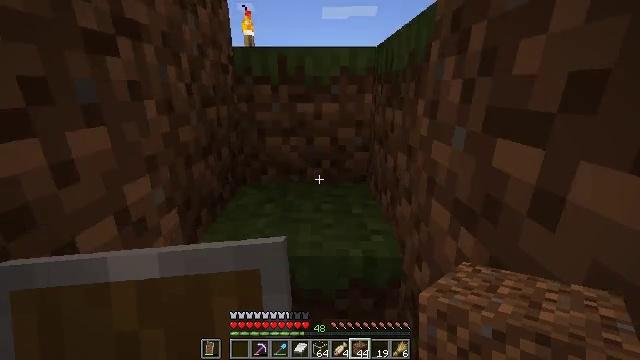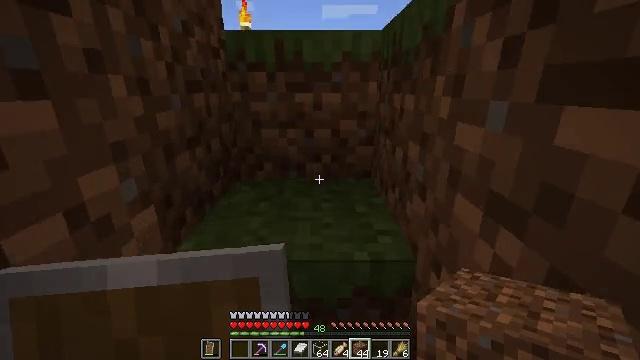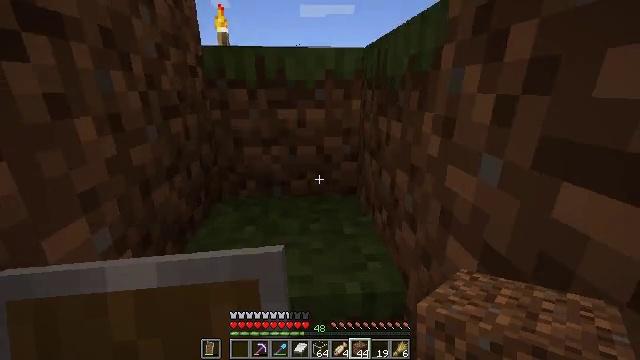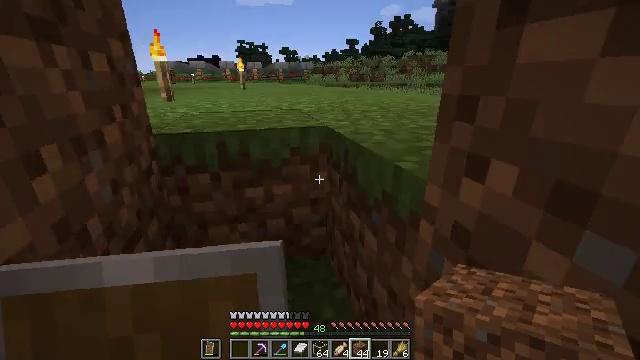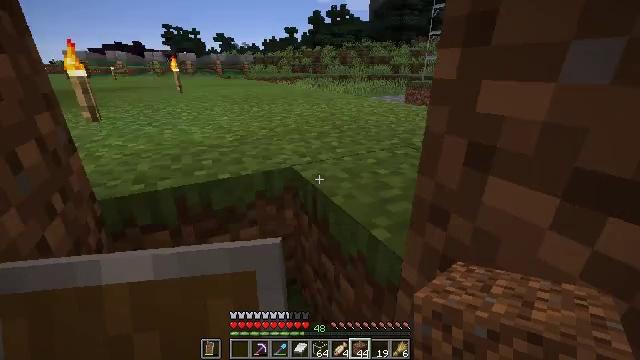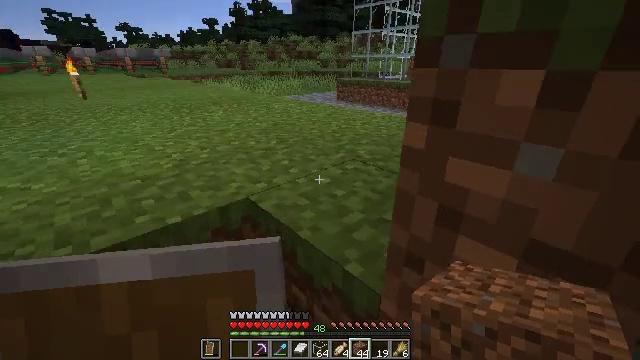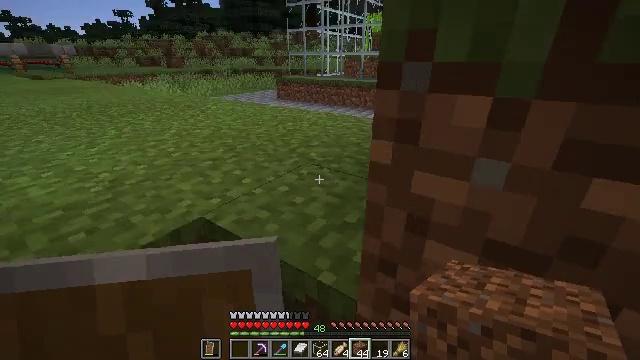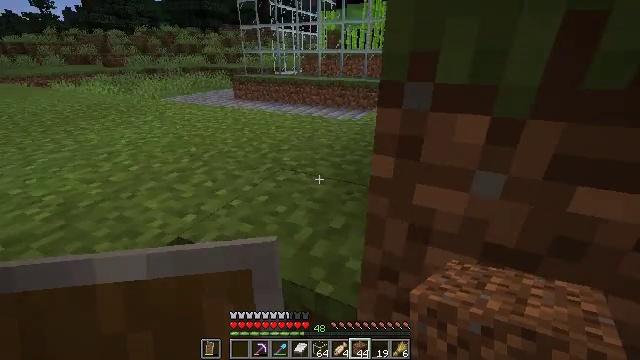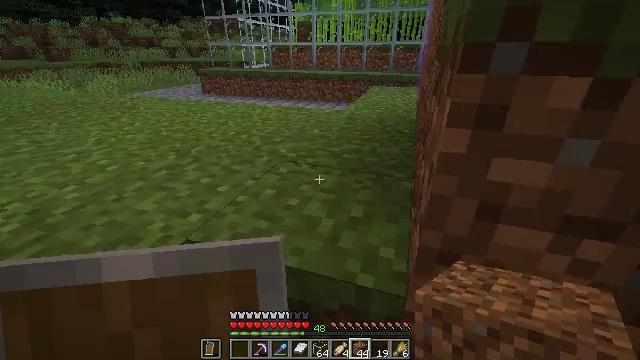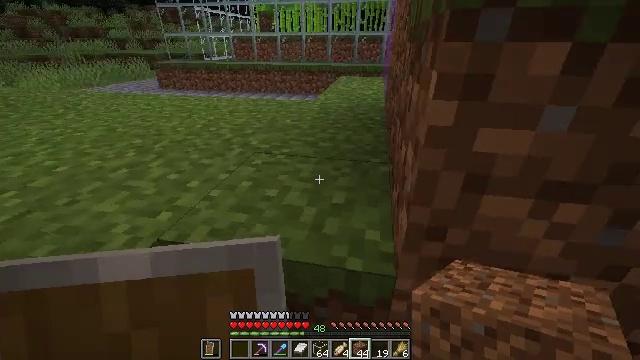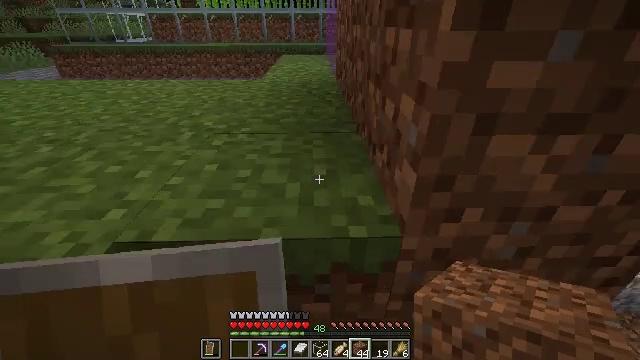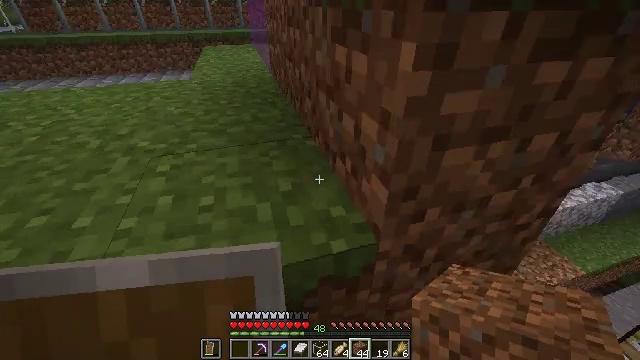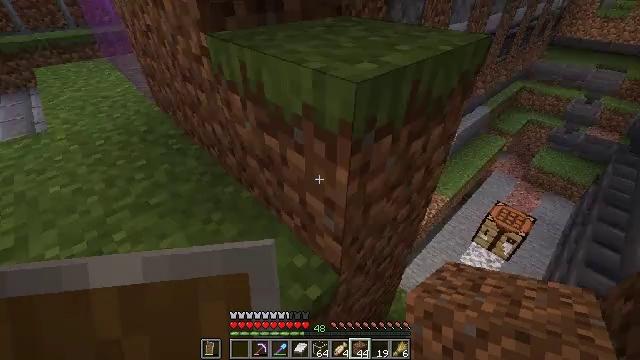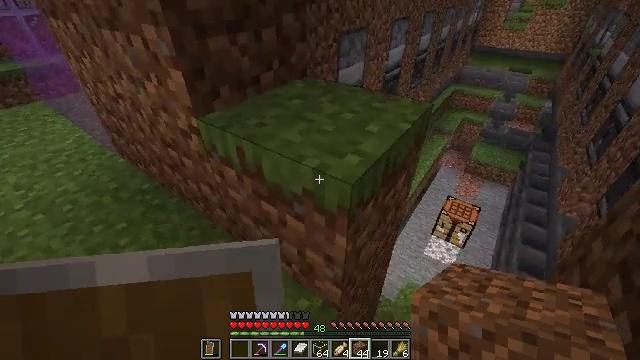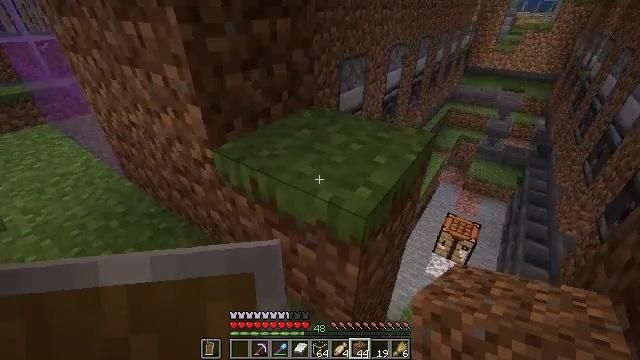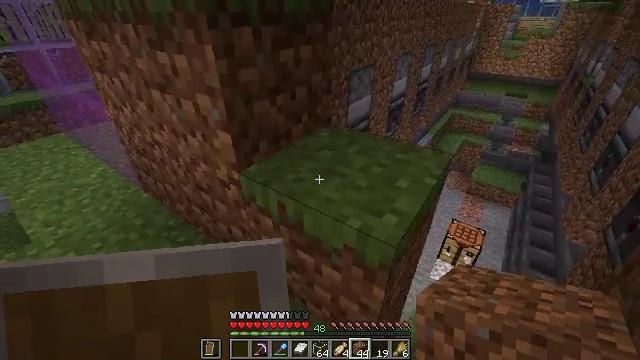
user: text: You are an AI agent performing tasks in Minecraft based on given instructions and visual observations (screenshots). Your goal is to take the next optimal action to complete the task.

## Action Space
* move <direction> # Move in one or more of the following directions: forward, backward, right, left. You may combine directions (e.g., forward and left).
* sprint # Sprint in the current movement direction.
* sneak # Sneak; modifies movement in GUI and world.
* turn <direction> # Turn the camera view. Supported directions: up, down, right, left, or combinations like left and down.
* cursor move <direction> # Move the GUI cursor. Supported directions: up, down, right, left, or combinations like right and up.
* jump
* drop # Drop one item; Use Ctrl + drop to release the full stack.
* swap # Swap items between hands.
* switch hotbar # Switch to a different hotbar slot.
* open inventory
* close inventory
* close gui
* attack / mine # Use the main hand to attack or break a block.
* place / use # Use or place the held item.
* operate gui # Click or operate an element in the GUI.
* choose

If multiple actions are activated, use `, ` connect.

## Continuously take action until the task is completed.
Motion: motion action
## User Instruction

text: Remove the black stained glass pane from a structure.
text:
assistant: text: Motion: move forward and move left, jump
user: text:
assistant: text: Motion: move forward and move left, turn right, jump
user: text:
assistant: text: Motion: move forward and move left, turn right and down, jump
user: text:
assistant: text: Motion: move forward and move left, turn right and down
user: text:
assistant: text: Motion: move forward and move left, turn right and down
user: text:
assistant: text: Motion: move forward and move left, turn right
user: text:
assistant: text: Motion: move forward and move left, turn right
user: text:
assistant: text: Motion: move forward and move left, turn right and down
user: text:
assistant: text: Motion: move forward, turn right and down
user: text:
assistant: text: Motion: move forward, turn right and down
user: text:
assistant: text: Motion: move forward and move left, turn right and down, jump
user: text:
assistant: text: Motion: move forward and move left, turn right and down, jump
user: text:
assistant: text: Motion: move forward and move left, turn right and up, jump
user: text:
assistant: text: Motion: move forward and move left, turn up
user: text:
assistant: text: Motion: move forward
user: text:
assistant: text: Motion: turn right
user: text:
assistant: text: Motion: turn right
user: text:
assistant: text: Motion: turn right and down
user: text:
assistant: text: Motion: turn right and up
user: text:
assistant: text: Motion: move forward, turn right, jump
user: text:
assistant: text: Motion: move forward, turn right and up, jump
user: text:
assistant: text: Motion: move forward, turn right, jump
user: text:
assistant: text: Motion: move forward, turn right, jump
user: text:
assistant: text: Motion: move forward
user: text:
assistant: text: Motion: move forward
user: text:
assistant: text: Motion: turn left
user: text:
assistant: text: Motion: turn left
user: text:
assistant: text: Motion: turn left
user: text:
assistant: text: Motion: turn left
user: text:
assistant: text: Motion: turn left